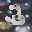
Label: 3